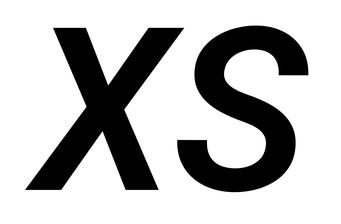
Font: Roboto-Italic_SemiBold_Italic